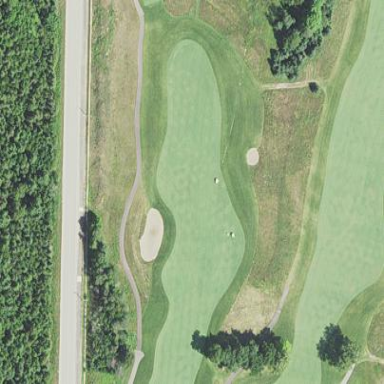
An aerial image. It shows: Golf fairway in the image.